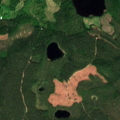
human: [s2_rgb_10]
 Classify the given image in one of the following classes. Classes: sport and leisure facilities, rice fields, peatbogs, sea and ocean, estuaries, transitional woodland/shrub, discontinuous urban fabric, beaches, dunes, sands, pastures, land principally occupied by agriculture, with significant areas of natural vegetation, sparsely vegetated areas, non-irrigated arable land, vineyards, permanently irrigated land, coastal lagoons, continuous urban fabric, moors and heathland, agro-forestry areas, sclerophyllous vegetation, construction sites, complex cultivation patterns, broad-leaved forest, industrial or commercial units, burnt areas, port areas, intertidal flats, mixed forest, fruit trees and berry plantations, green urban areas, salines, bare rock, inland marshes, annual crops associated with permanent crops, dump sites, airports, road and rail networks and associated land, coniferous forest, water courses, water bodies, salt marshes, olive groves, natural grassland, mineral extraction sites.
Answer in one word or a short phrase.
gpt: coniferous forest, mixed forest, water bodies